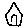
Label: house